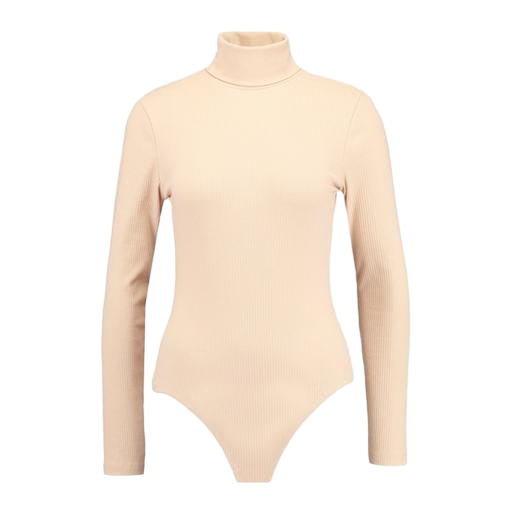
beige colored long sleeve, beige long sleeve, long sleeve, white background